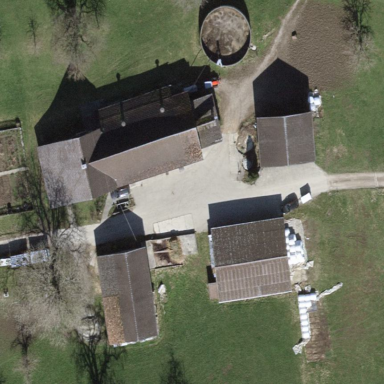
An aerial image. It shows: Farmyard area.